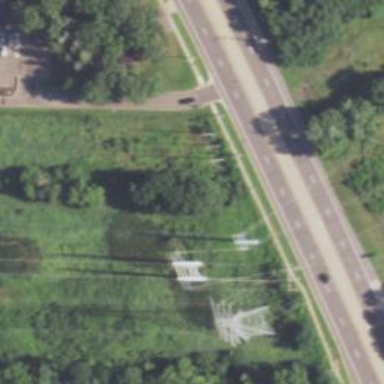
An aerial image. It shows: Power tower.